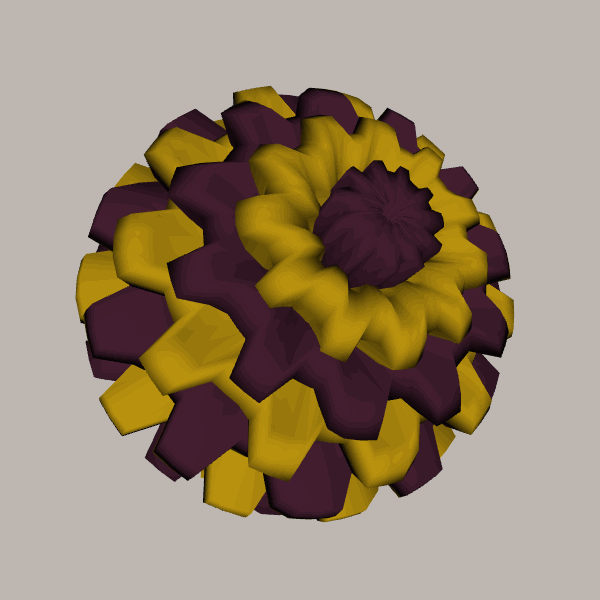
Background: light